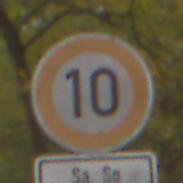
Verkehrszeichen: Geschwindigkeit10
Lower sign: ZeitangabenMitBeschraenkungAufWochentage9
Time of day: Midday
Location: Outdoor (Nature)
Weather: Overcast
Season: NotSpecified
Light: Natural